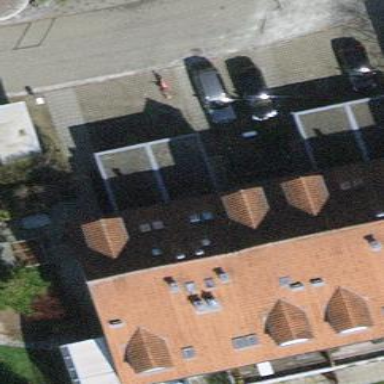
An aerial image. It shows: Terrace building.